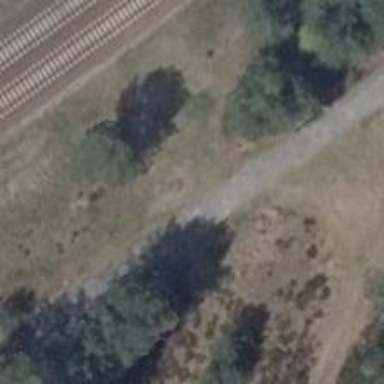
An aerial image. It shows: Service road designated for bicycles.